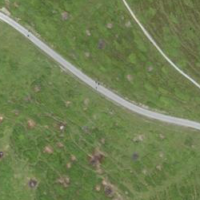
EUNIS habitat code: 23
Species observed at this site:
Falco tinnunculus
Garrulus glandarius